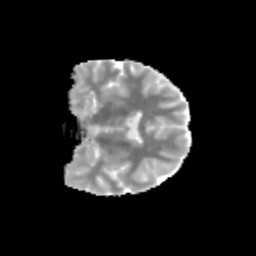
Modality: MD
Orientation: coronal
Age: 11
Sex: male
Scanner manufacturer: siemens
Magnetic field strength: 3 T
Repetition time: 3.8 s
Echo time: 0.07 s